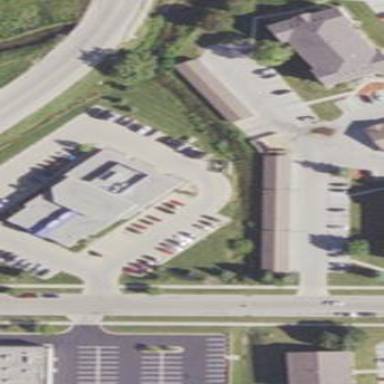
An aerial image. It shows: Commercial building.